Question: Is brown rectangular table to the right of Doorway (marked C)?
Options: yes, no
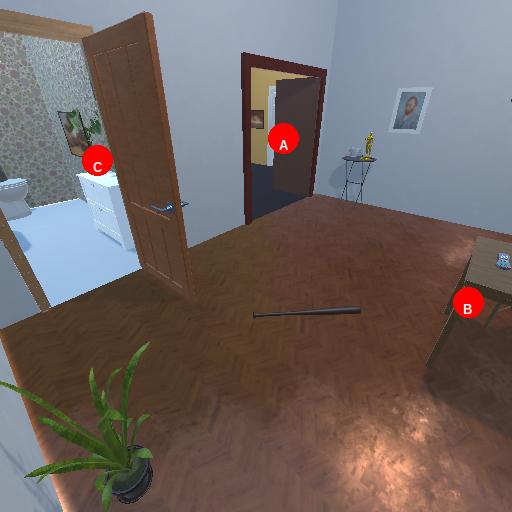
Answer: yes